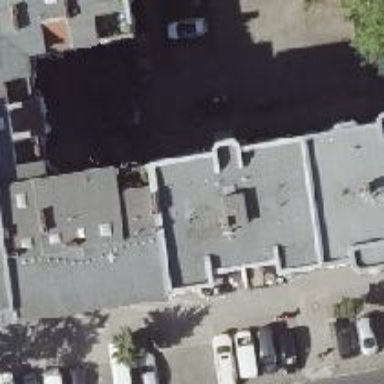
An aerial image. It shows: Quadruple saltbox roof shape on apartment building.